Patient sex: M
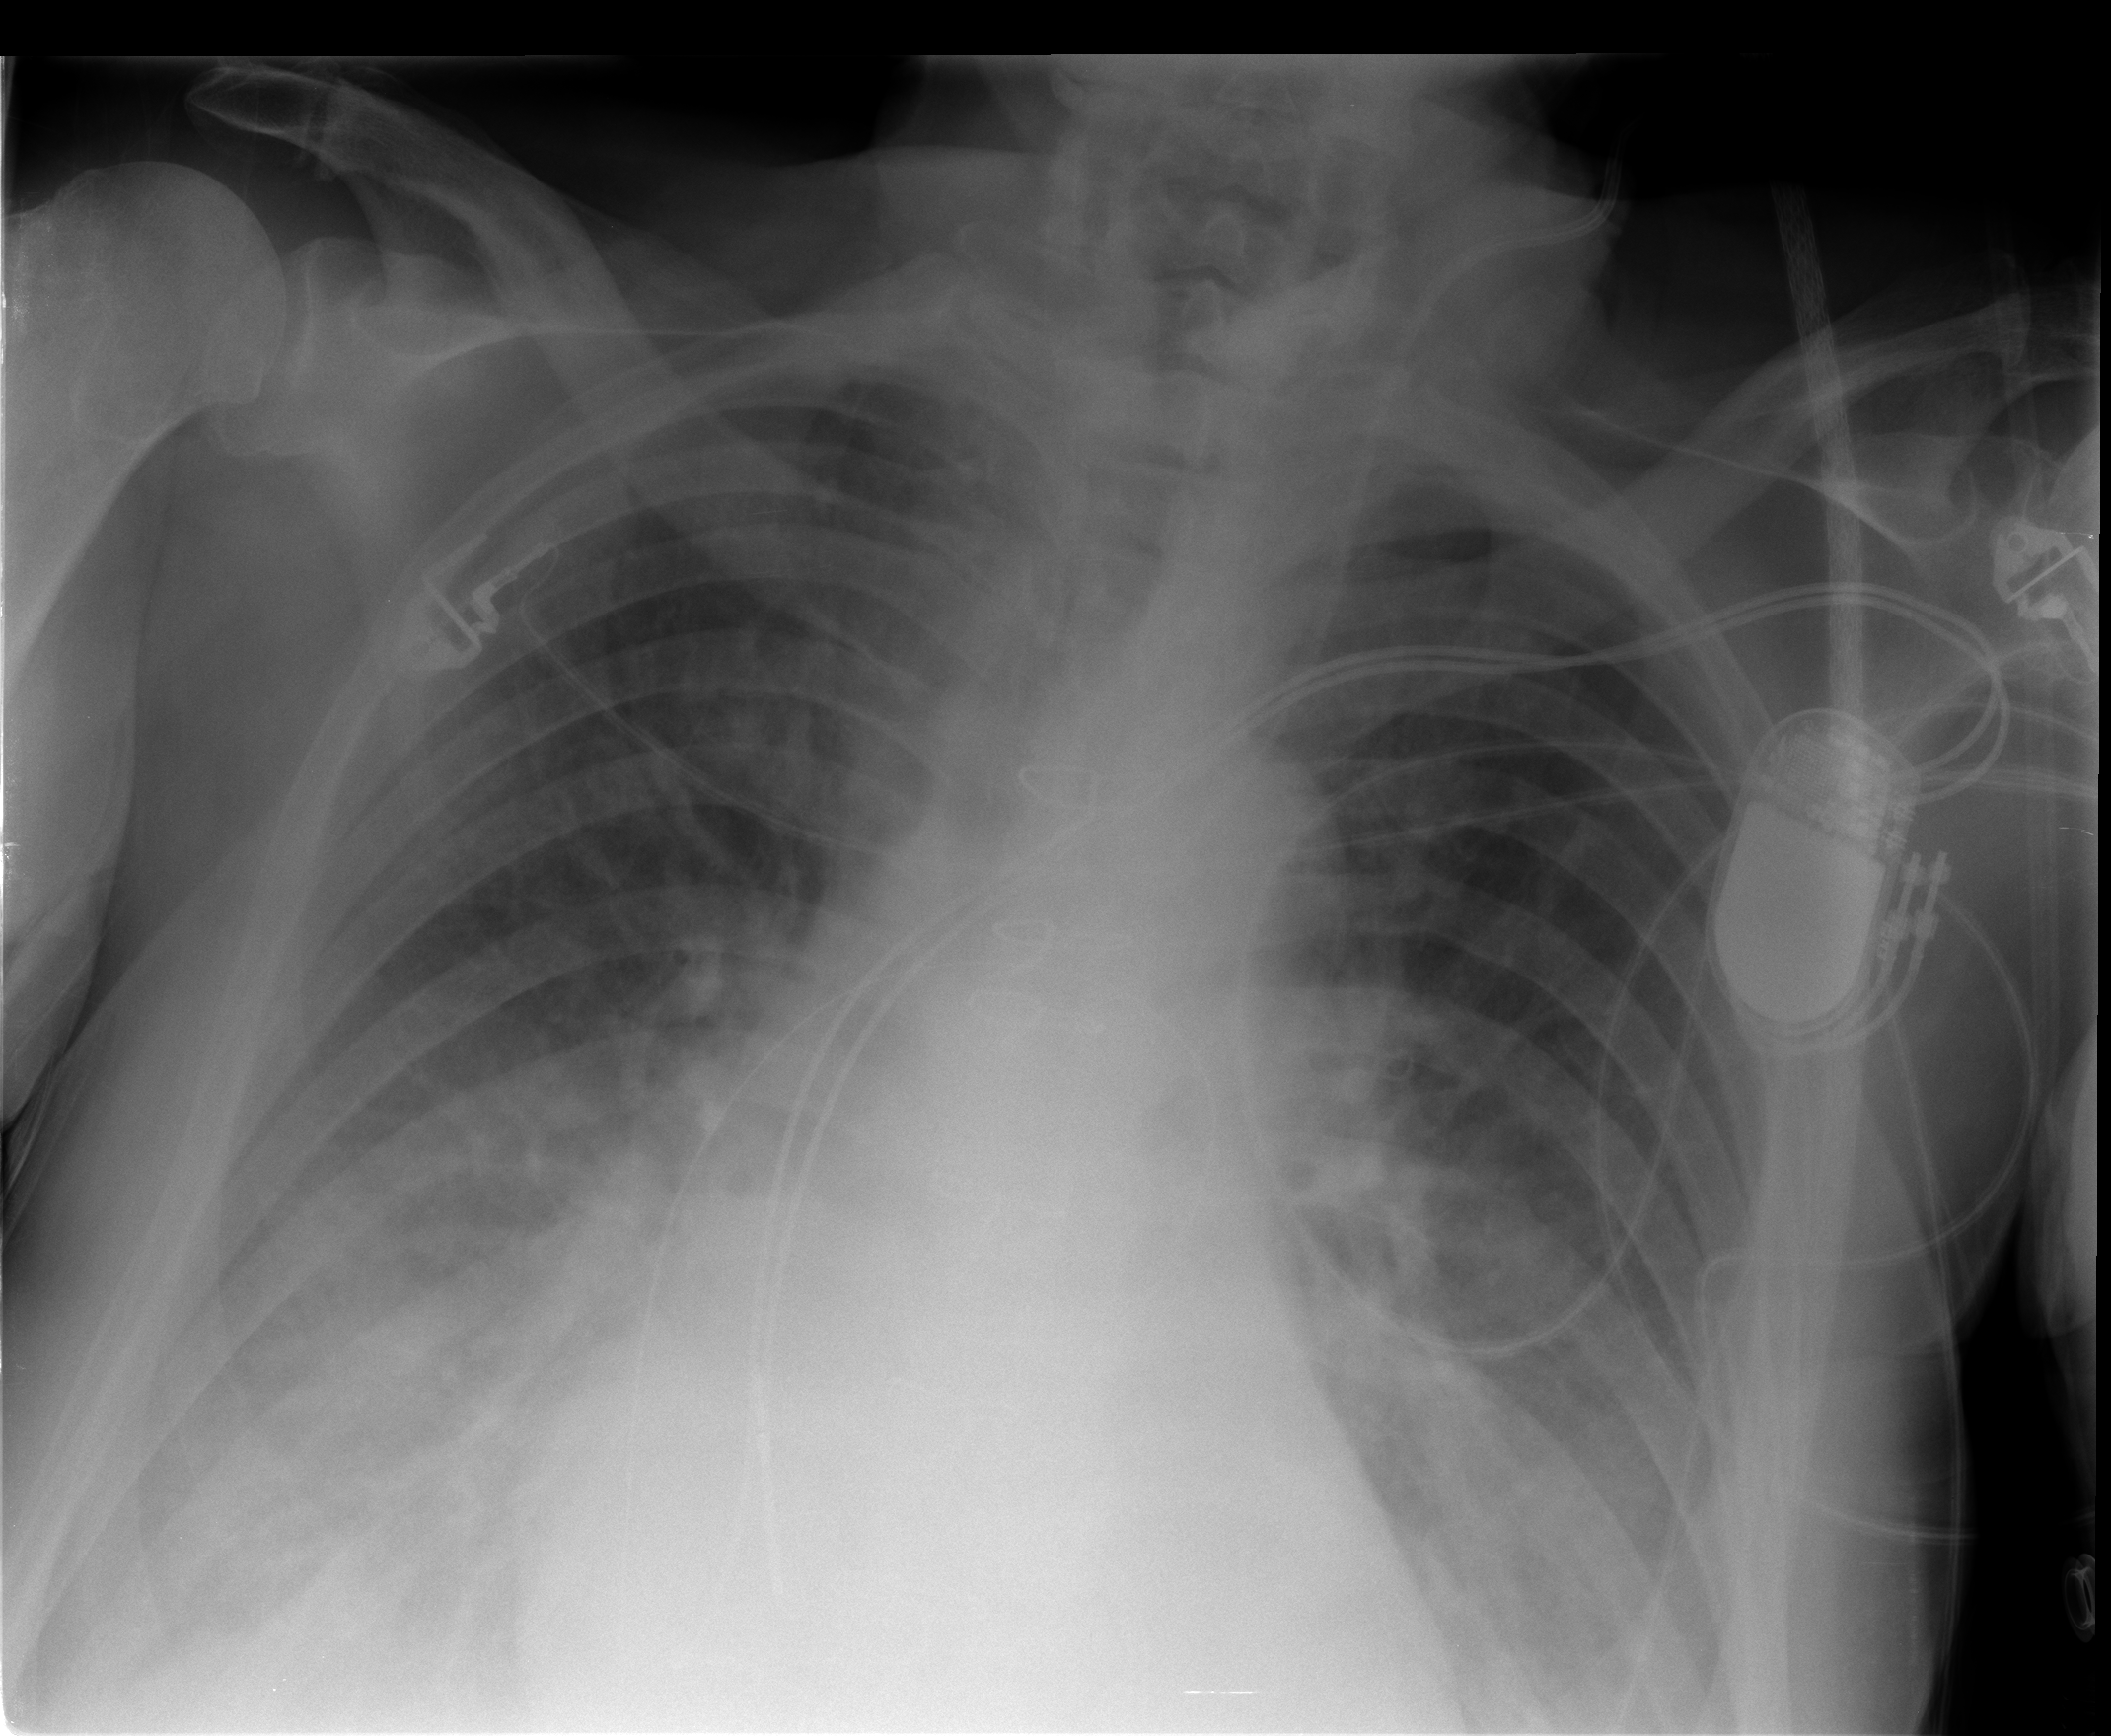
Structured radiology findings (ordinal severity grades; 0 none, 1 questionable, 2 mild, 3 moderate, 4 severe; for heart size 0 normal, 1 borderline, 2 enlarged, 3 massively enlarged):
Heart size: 1
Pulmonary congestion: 2
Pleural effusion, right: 2
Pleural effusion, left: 2
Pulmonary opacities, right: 0
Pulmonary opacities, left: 1
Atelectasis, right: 3
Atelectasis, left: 3